Aerial crown-view tile of a tropical tree (Barro Colorado Island, Panama), acquired 20250317:
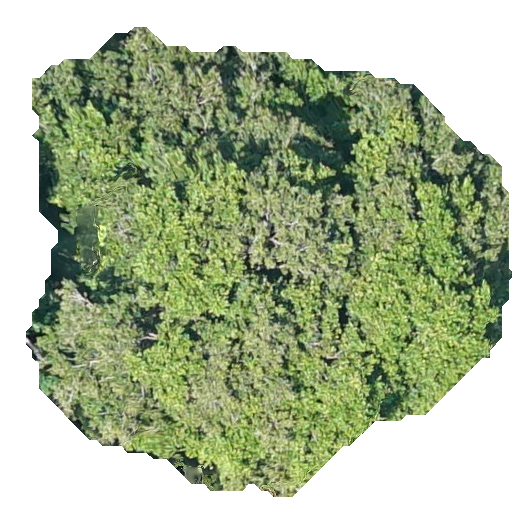
Species: Prioria copaifera
GBIF accepted scientific name: Prioria copaifera
Crown area: 252.831 m²